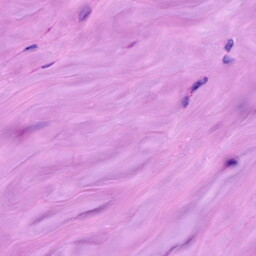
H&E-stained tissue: Breast